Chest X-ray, PA view. Patient: 38 years old, sex F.
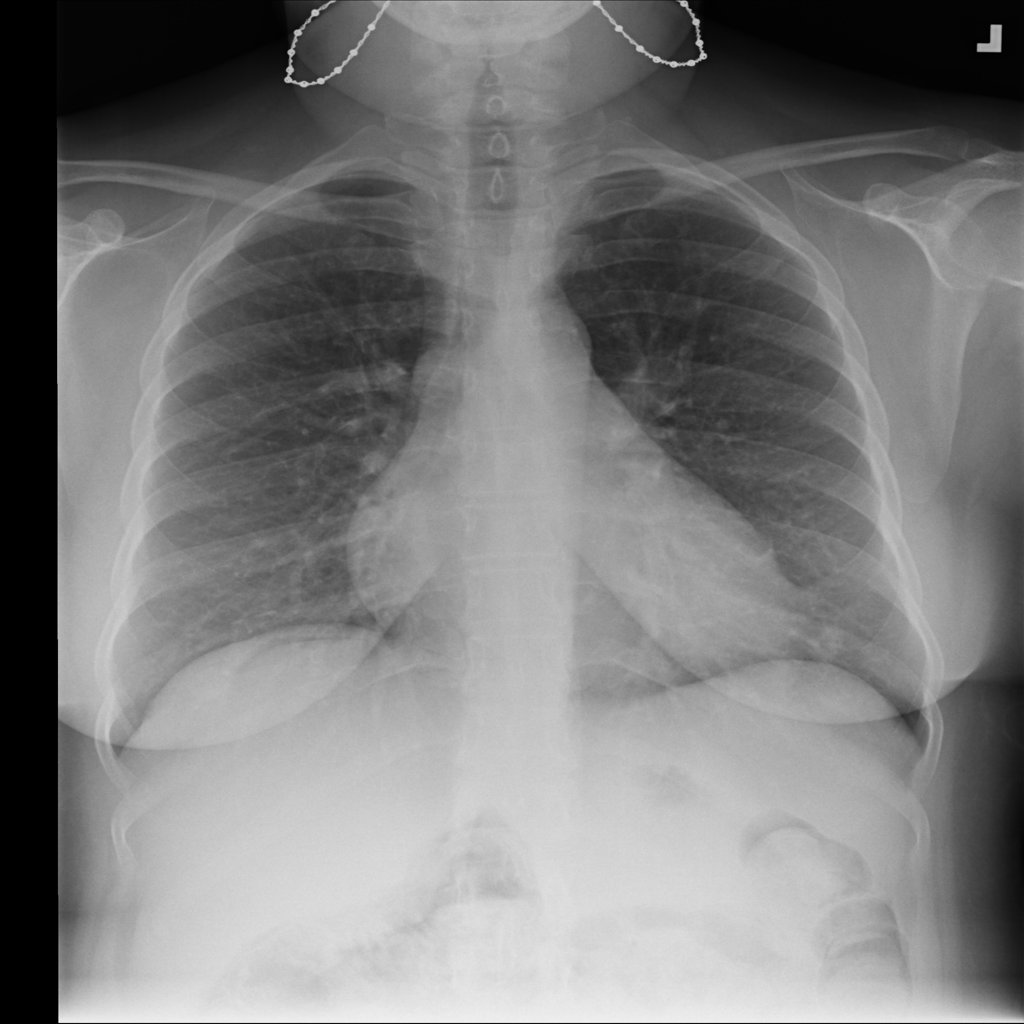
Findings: No Finding